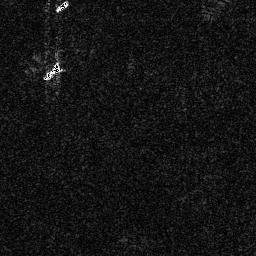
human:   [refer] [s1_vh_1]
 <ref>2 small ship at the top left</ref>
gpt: <box>[[21, 0, 26, 4, 0]], [[16, 23, 23, 32, 0]]</box>